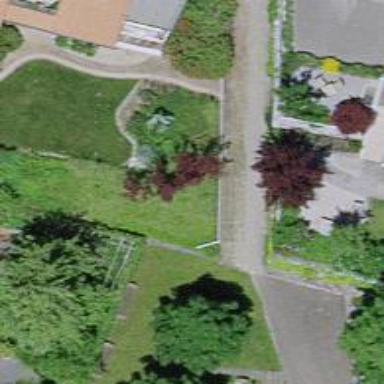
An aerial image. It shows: Footway with grass paver surface.